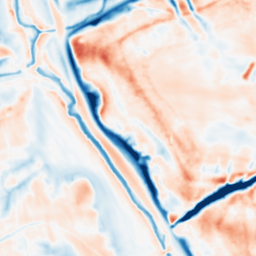
Category: multiscale
Decomposition family: dog_multiscale
Decomposition parameters: sigma_ratio: 2
n_scales: 3
base_sigma: 1
Upsampling method: sinc_hamming
Upsampling parameters: scale: 2
kernel_size: 4
Upsampling scale: 2